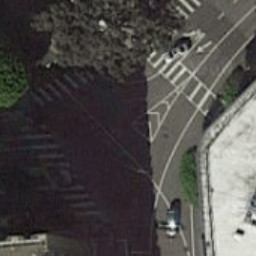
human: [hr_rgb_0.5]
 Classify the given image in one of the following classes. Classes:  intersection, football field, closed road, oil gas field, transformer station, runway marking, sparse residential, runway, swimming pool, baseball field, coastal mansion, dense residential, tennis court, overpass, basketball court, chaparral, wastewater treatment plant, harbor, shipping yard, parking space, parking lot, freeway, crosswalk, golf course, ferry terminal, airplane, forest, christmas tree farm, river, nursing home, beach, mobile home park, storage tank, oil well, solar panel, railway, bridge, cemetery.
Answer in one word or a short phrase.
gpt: crosswalk